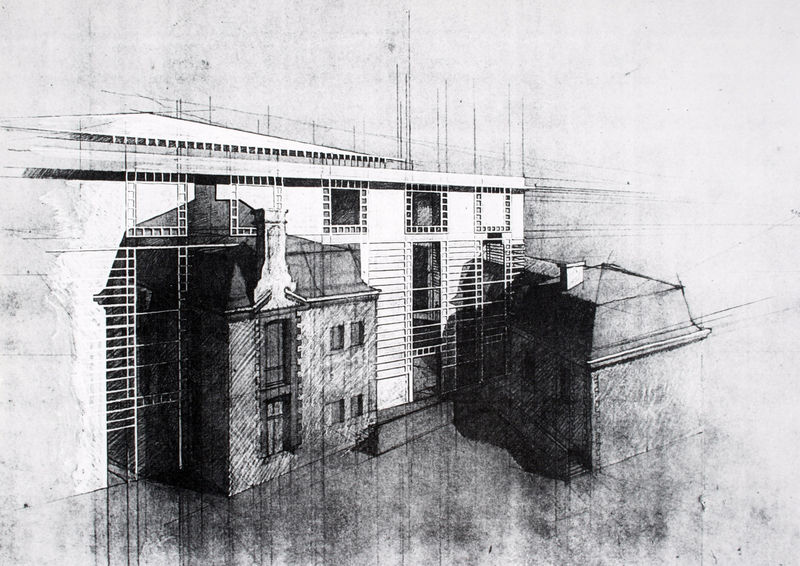
Titel: Verwaltungsgebäude für das Departement Poitier - Fassadenansicht mit historischen Gebäudefragmenten
Künstler: Jean Nouvel
Schlagwörter: schatten, weiß, fenster, grau, licht, schwarz, skizze, tür, zeichnung, anlage, dach, gebäude, haus, wand, architektur, barock, gitter, kamin, schornstein, schlagschatten, fassade, perspektive, studie, mauer, grafik, graphik, linien, vorsprung, geländer, schnitt, schraffur, schwarzweiß, entwurf, konstruktion, etagen, geschosse, plan, vorlage, einfassung, raster, aufriss, gestaltung, neubau, einbau, umgestaltung, konstruktionslinien, lamellen, konstruktionslinie, altbau, integration, alt in neu, barock meets modernisme, integriert